Interaction volume radius: 5 \u00c5
Interaction volume height: 10 \u00c5
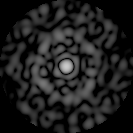
Disorder parameter: 0.8274